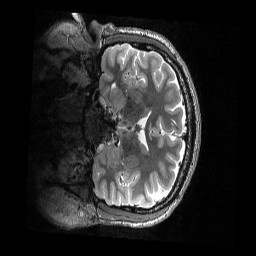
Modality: T2w
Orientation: coronal
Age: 42
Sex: male
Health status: ill
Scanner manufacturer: siemens
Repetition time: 3.2 s